Question: does anyone know how to remove border of the content in the Modal Window?
Here is the picture, as you can see, for the first image+font, there's a orange border (Todo).

My Sample Modal Window code is here <URL>
This is my code for css
'''
table.ui-widget-content {
background: #ffffff url(images/ui-bg_flat_75_ffffff_40x100.png) 50% 50% repeat-x;
color: #222222;
-webkit-border-radius: 6px;
-moz-border-radius: 6px;
border-radius: 6px;
border: #aaaaaa double 1px;
-moz-box-shadow:rgba(0,0,0,0.15) 0 0 10px;
-webkit-box-shadow:rgba(0,0,0,0.15) 0 0 10px;
box-shadow:rgba(0,0,0,0.15) 0 0 10px;
z-index: 180;
}
'''
As you can see, when you click on the HOME text, it will show a modal window, inside the modal window i did put an image and word, just wonder by default why there's a orange color border on the image + font. How can I remove it?
Thanks.
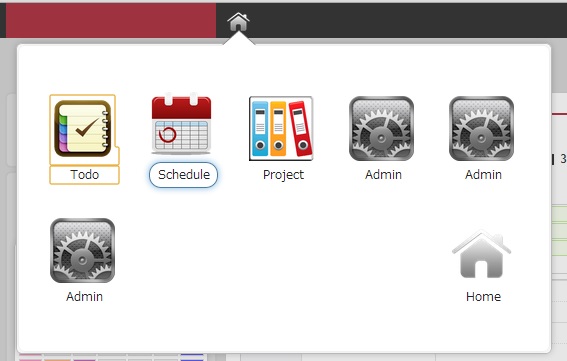
Answer: '''
a:focus{
outline:none;
}
'''
I hope this code is help you.